Interaction volume radius: 5 \u00c5
Interaction volume height: 30 \u00c5
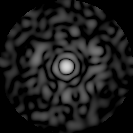
Disorder parameter: 0.8026